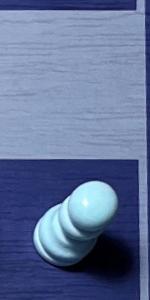
Label: Pawn_White